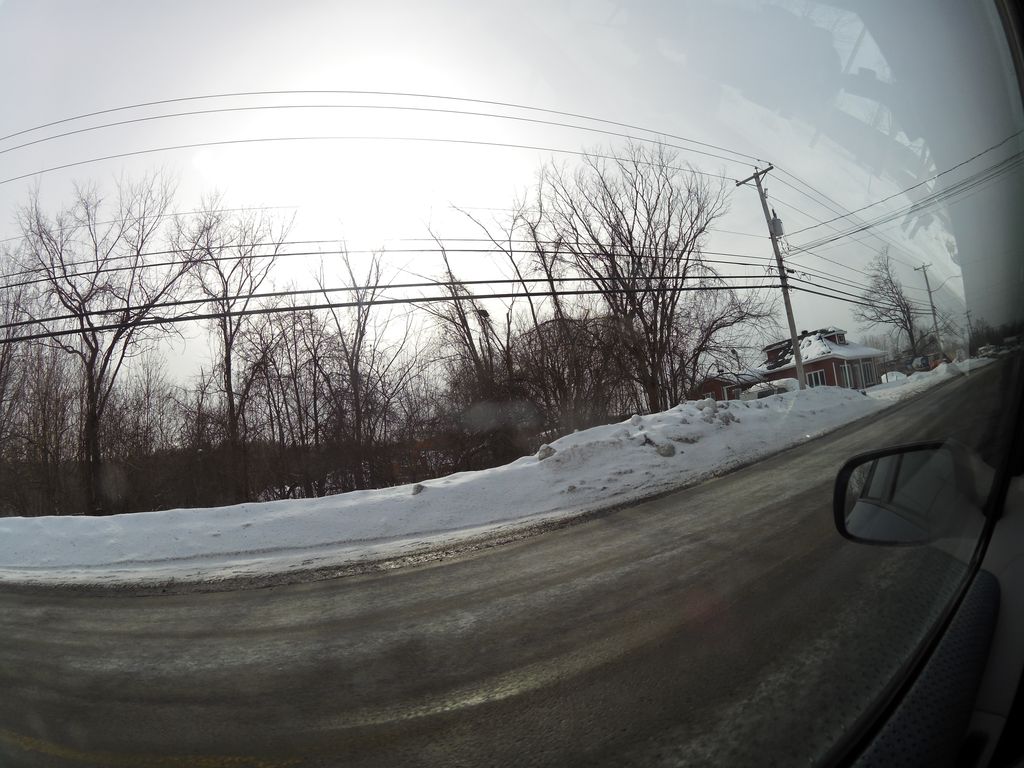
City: ottawa-gatineau